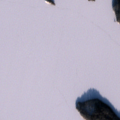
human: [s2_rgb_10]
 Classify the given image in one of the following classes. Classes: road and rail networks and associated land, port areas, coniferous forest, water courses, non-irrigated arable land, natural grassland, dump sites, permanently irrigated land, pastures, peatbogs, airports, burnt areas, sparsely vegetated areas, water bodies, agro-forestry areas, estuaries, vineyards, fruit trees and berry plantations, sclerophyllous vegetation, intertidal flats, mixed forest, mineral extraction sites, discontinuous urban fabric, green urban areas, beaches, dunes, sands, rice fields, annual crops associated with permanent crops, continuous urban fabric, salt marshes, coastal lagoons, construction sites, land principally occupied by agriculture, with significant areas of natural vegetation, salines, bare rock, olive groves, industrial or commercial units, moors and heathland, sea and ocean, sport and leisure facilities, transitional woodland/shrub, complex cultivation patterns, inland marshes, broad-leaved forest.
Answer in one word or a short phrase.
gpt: coniferous forest, water bodies